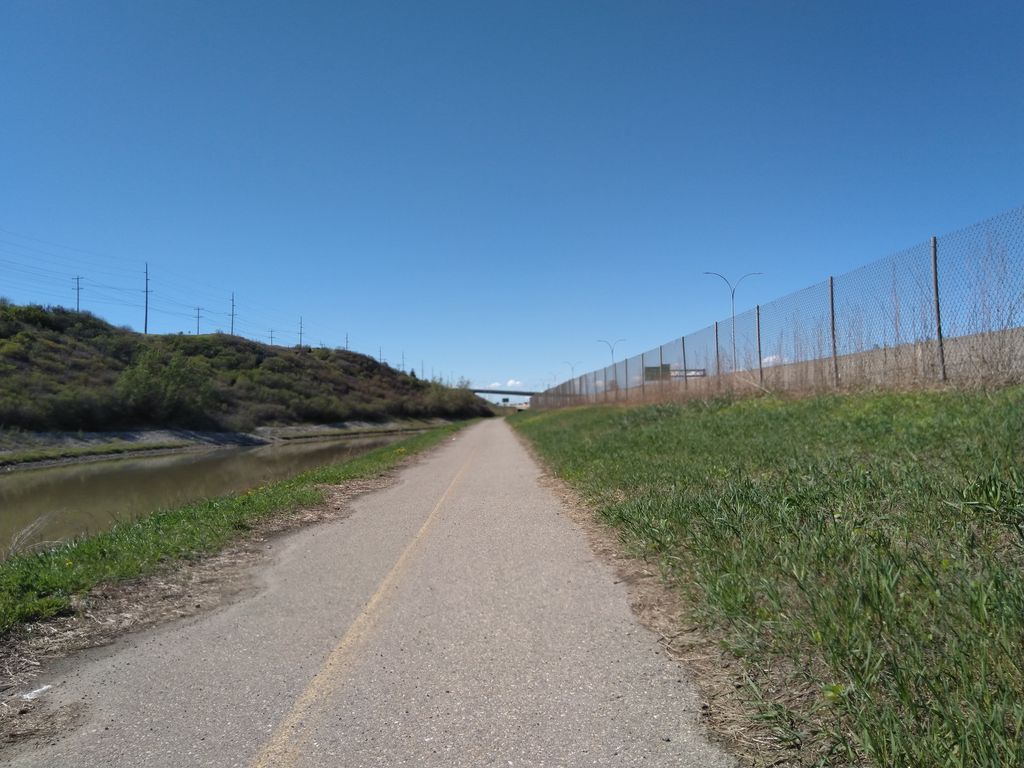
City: calgary